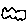
Label: cloud